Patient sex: F
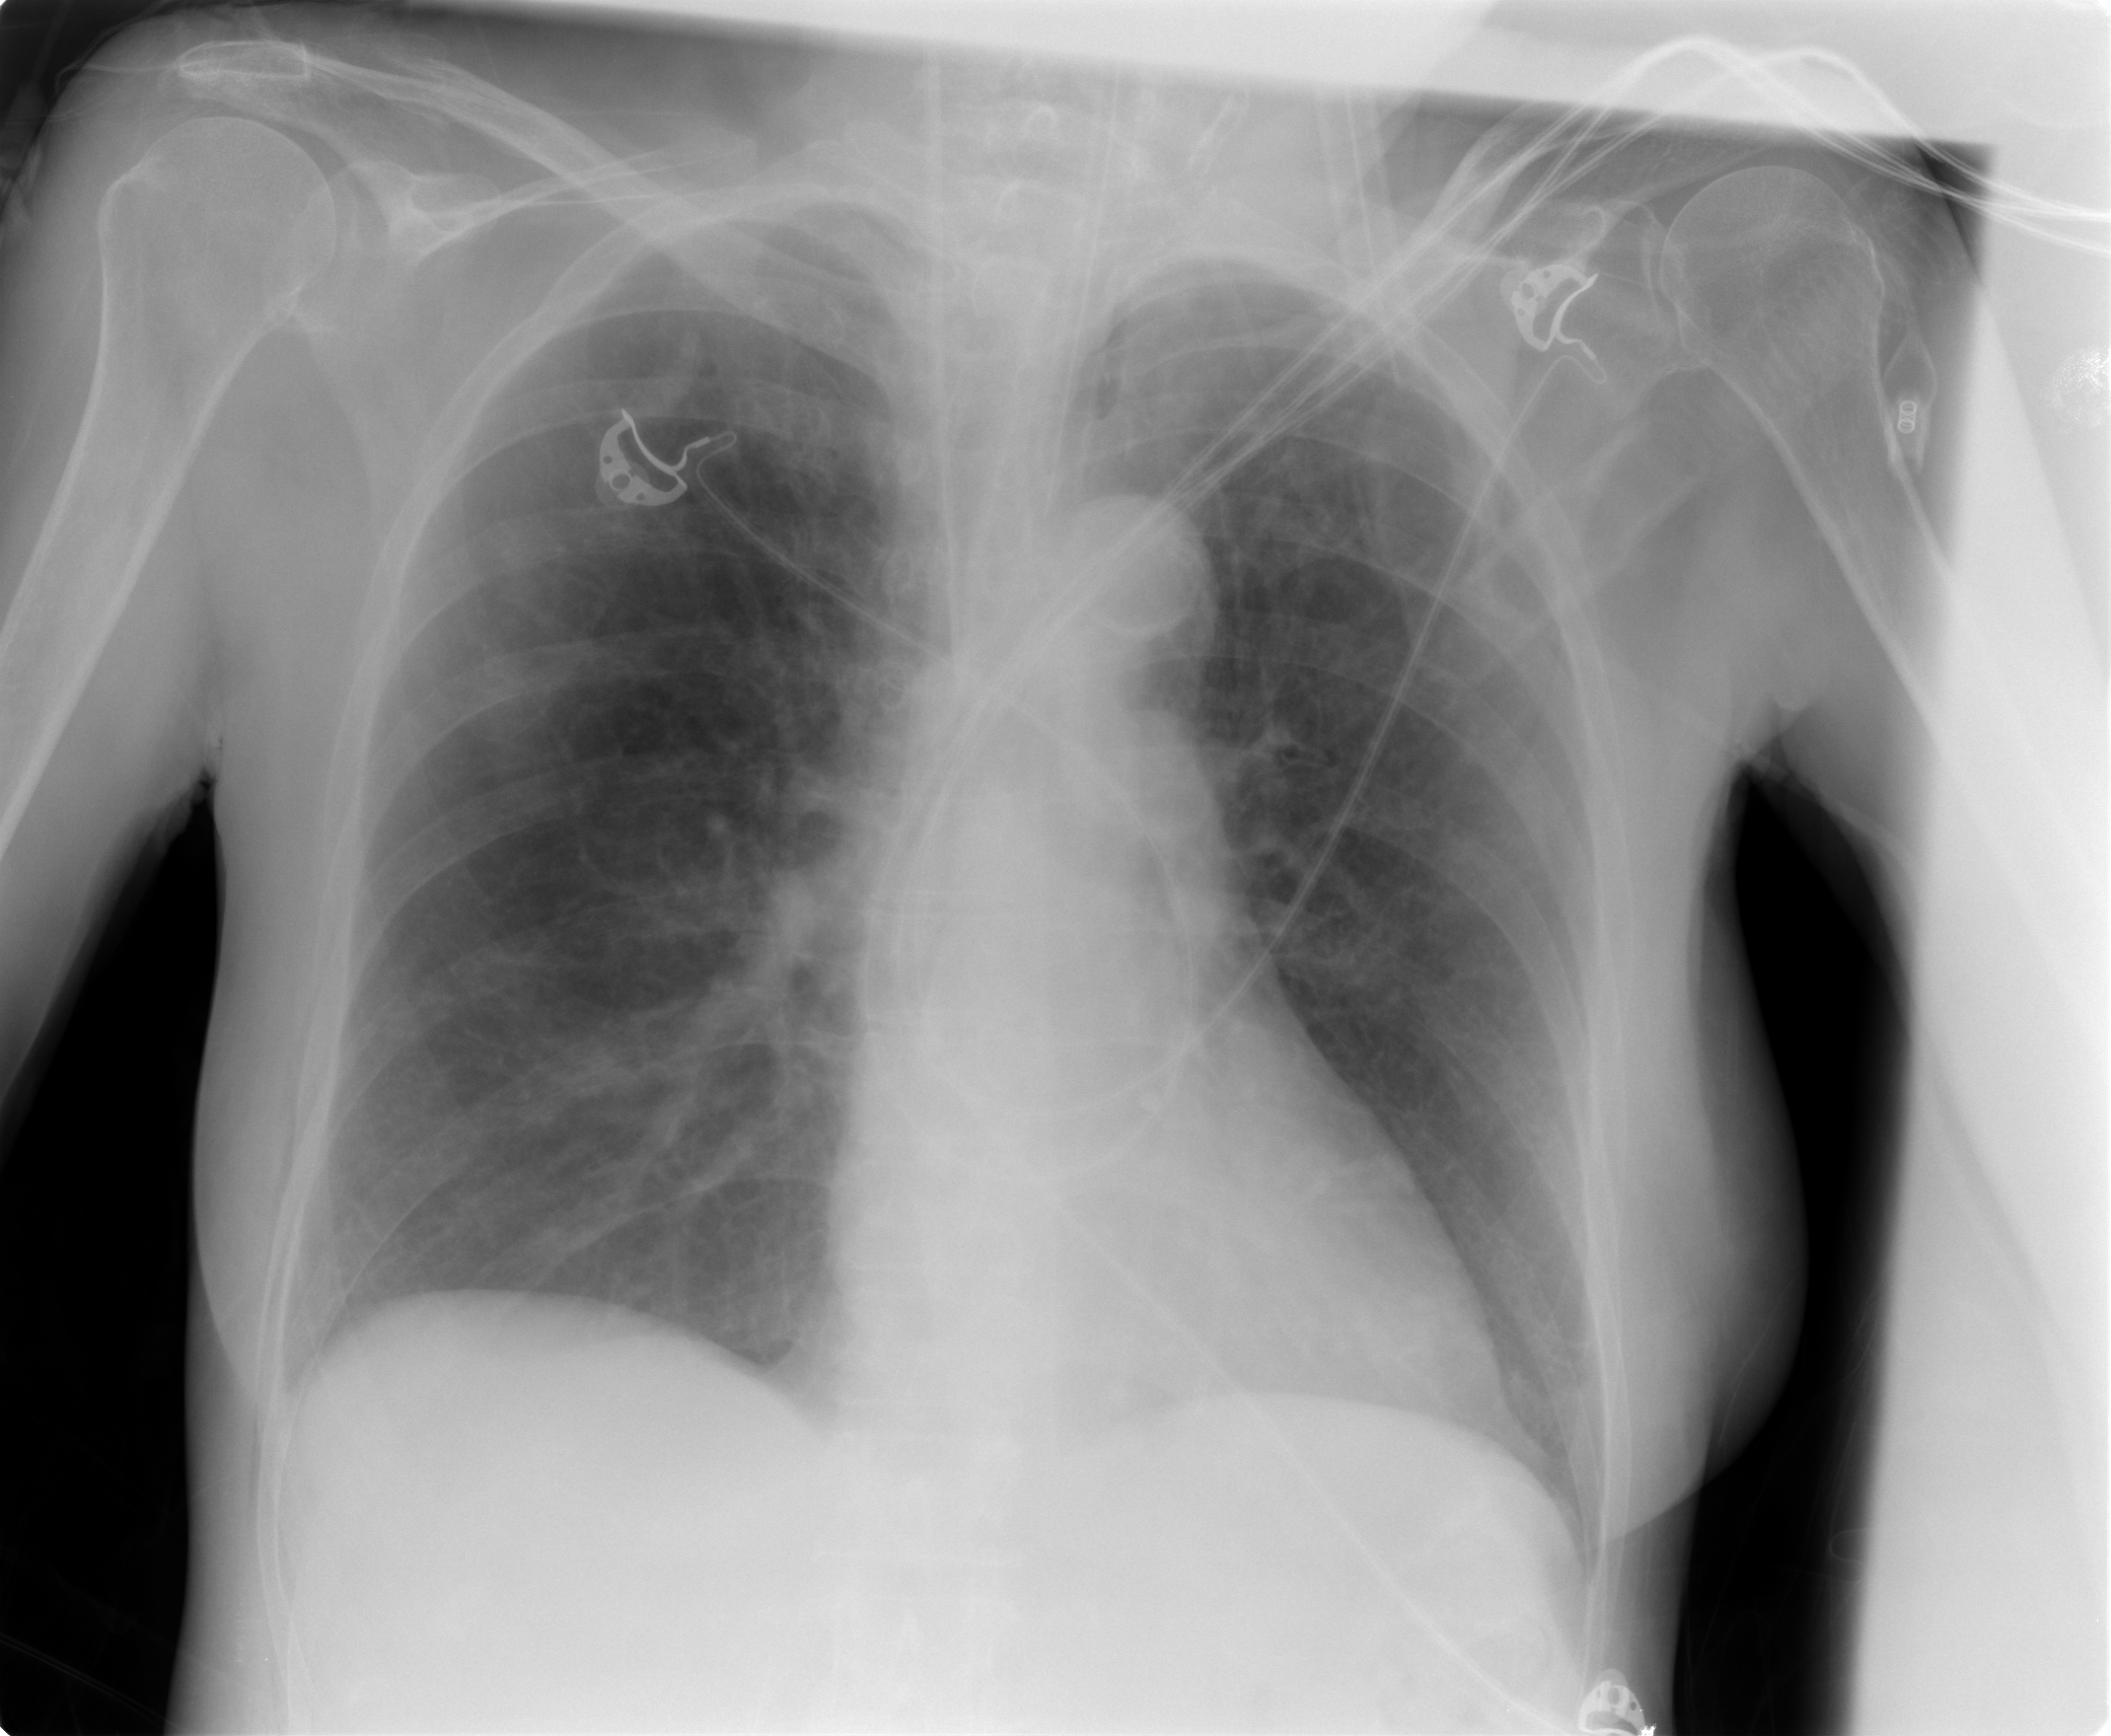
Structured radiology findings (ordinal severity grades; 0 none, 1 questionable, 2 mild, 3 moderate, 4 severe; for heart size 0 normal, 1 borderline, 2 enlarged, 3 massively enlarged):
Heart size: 0
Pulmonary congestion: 0
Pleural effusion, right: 2
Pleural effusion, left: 0
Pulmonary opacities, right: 0
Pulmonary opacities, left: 0
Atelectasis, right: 2
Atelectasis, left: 0